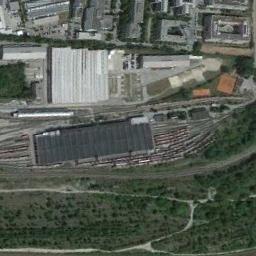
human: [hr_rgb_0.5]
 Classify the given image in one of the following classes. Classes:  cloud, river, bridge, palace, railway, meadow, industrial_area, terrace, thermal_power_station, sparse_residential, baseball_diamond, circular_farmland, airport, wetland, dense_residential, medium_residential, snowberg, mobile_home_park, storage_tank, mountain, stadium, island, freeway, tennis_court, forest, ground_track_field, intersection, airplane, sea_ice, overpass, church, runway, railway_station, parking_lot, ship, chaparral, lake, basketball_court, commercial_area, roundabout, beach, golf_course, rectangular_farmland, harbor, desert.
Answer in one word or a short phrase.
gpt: railway_station